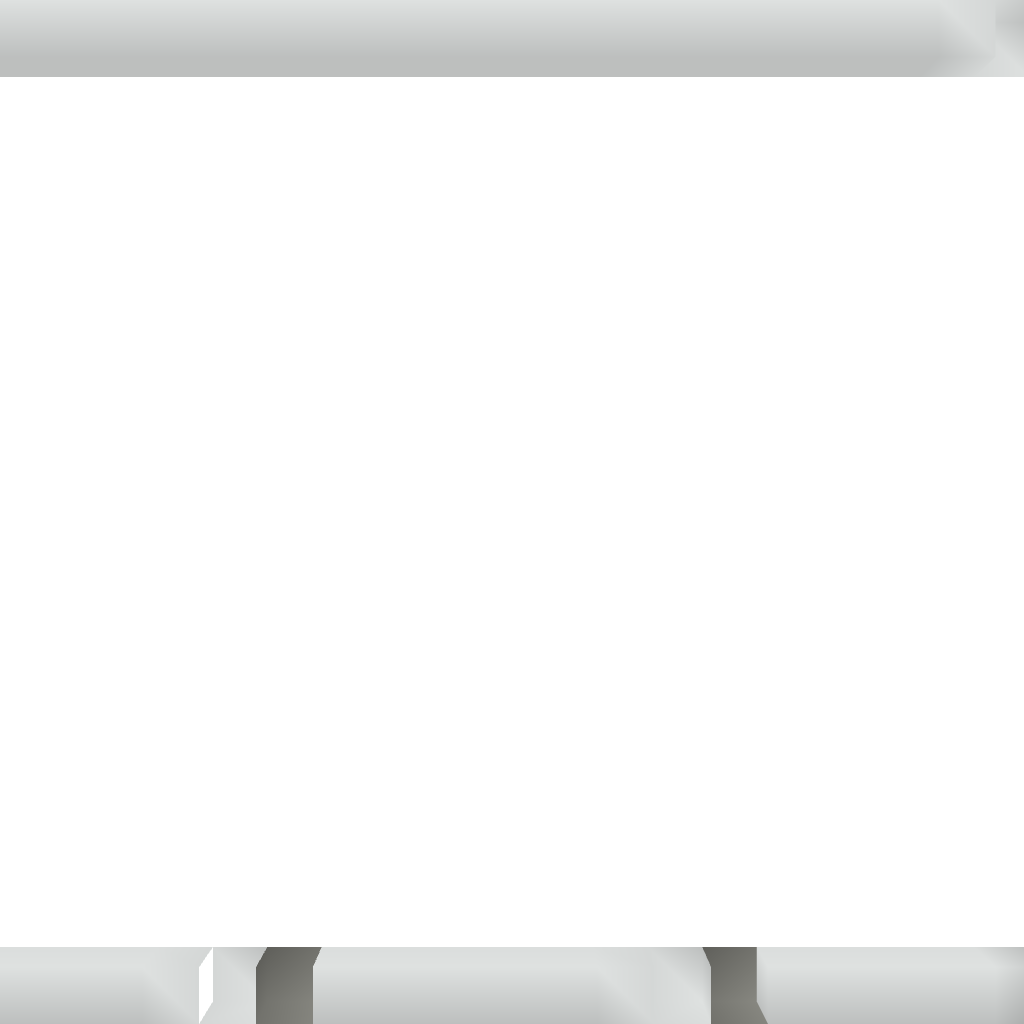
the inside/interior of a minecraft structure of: death's head